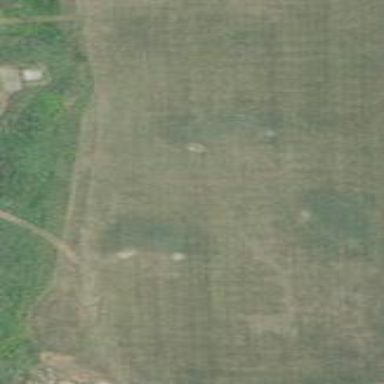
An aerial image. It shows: Grassy area used as driving range for golf.